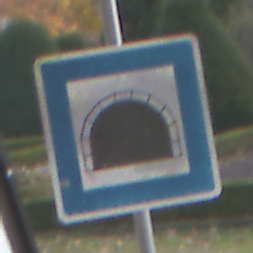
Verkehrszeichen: Tunnel
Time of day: MorningAfternoon
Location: Roofed (Urban)
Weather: PartlyCloudy
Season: NotSpecified
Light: Natural